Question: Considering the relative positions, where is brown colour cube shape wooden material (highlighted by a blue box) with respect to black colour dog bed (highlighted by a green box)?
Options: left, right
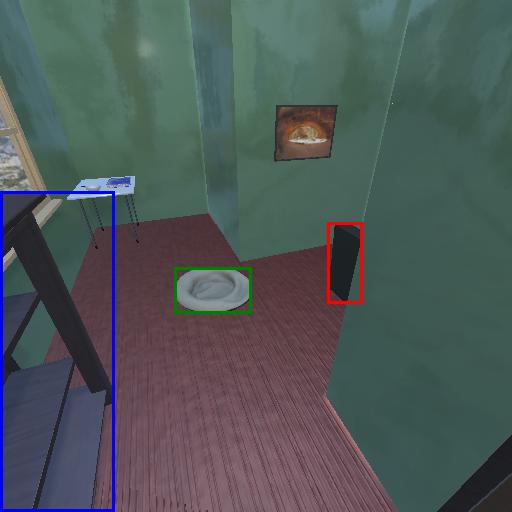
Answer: left